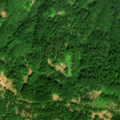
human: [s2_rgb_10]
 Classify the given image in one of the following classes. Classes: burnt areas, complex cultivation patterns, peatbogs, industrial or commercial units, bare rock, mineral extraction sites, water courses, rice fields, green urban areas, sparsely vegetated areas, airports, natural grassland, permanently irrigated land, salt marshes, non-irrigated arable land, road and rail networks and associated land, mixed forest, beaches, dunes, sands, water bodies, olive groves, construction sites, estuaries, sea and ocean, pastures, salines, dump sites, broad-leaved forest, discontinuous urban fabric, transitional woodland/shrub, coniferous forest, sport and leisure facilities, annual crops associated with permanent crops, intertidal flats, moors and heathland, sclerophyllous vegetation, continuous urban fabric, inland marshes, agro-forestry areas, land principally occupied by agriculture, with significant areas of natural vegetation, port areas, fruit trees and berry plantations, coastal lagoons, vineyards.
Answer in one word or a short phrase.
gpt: broad-leaved forest, transitional woodland/shrub